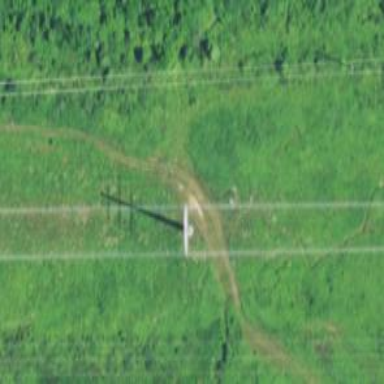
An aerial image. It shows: Power tower.